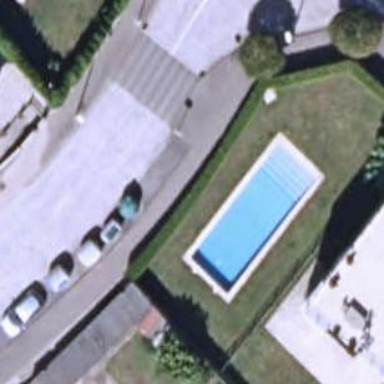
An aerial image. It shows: Swimming pool located in leisure land.